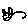
Label: cat